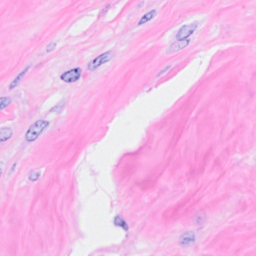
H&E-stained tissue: Breast